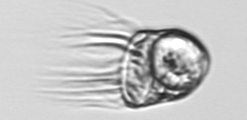
Label: Leegaardiella_ovalis